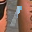
Label: 1